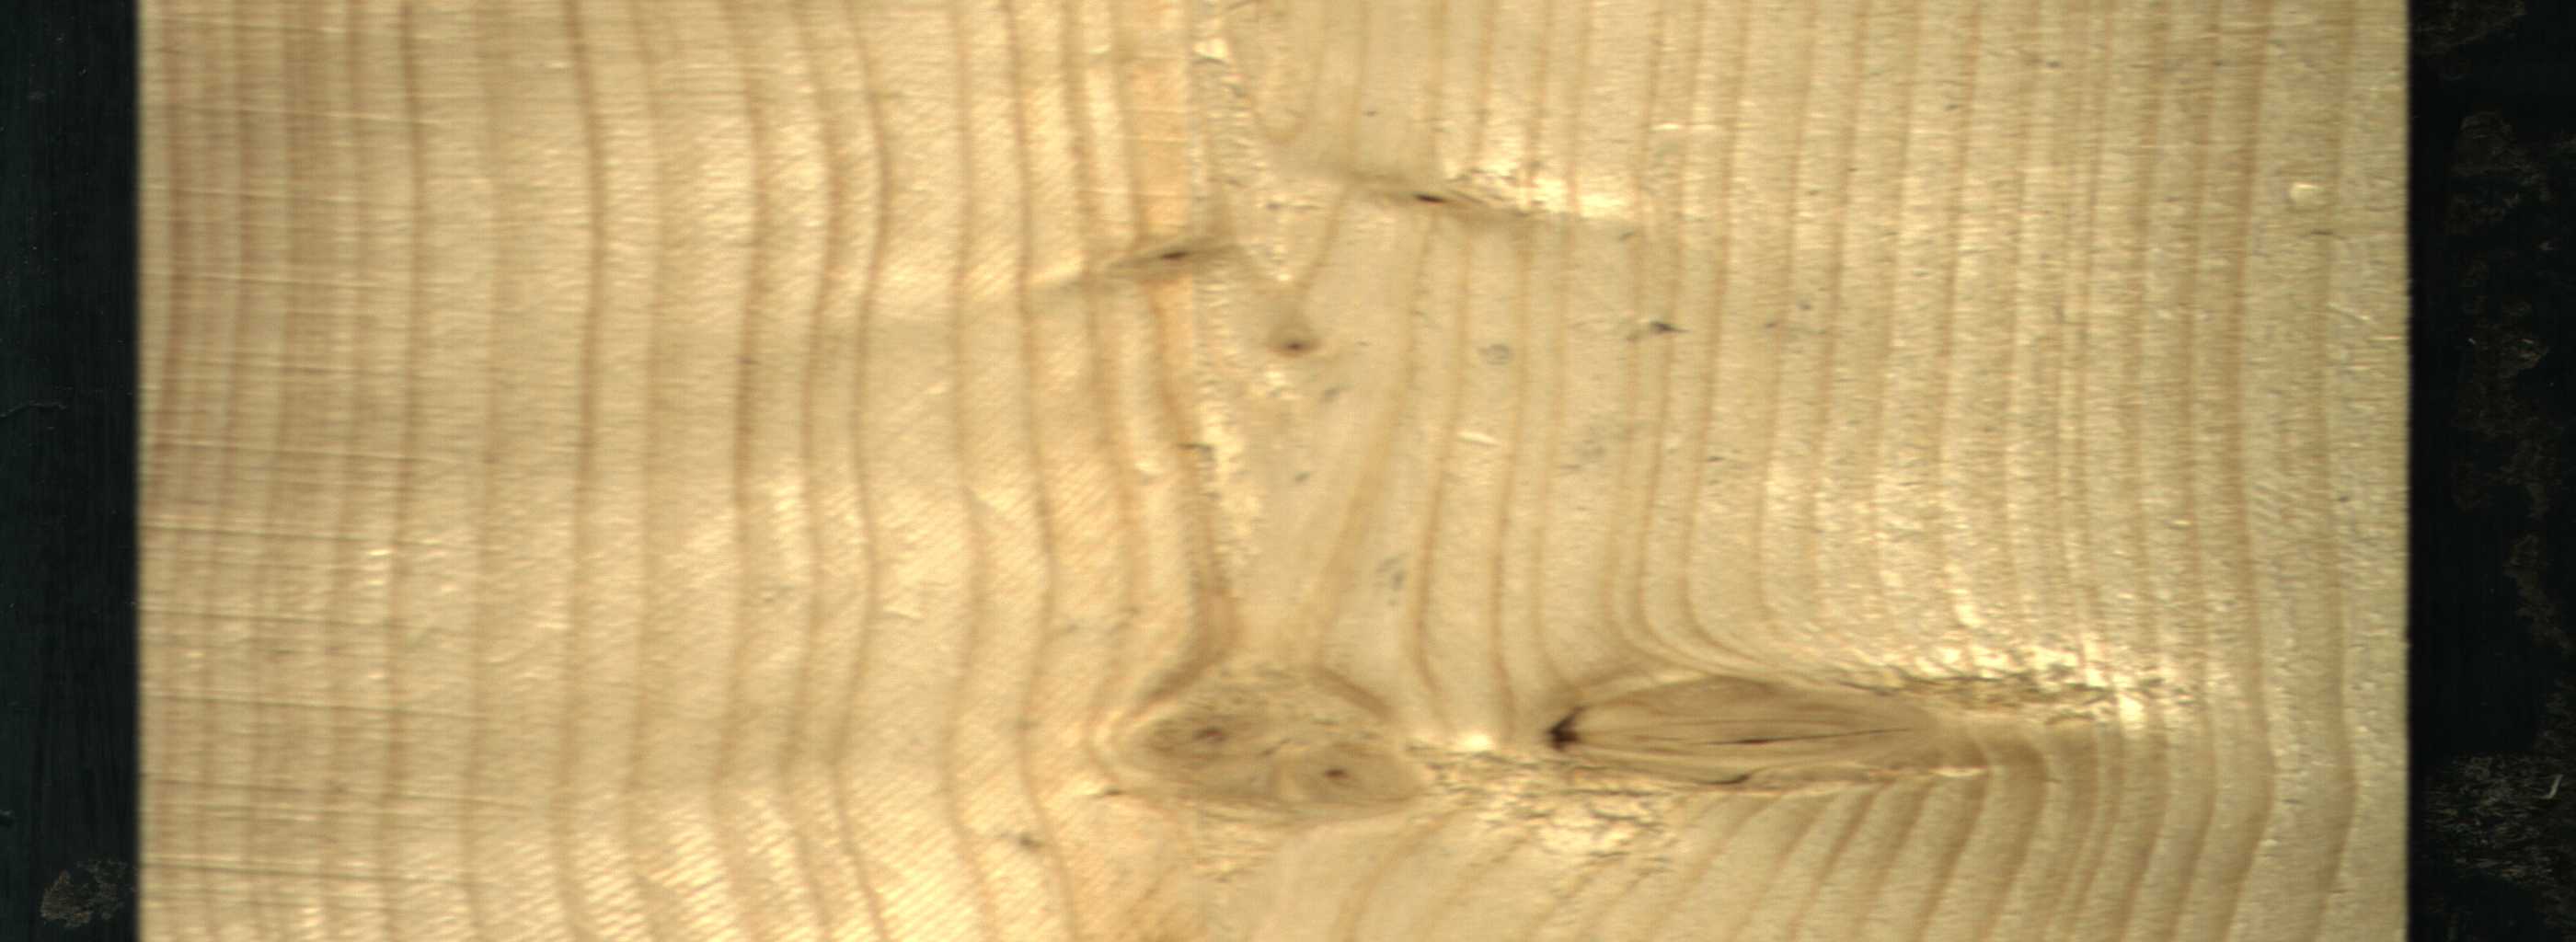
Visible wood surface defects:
knot_with_crack
Live_Knot
Live_Knot
Live_Knot